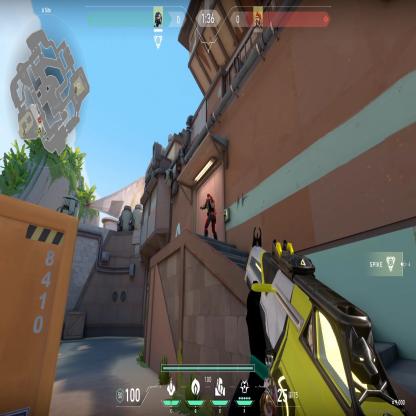
Label: enemy